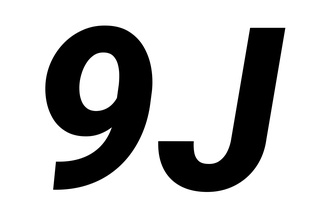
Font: Roboto-Italic_ExtraBold_Italic